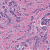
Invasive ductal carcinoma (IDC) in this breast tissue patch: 1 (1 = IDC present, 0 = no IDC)